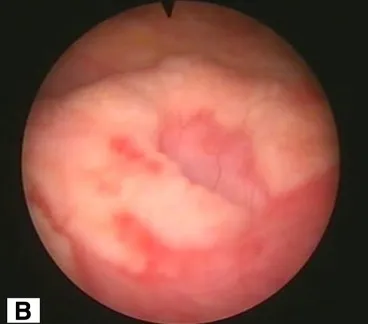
(A, B) A white-yellowish plaque in the bladder by cystoscopy.
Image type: endoscopy (other_endoscopy)